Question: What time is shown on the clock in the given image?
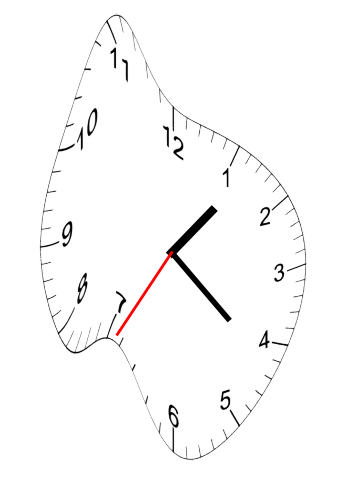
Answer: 01:21:35